Field crop: maize
Growth stage: 2
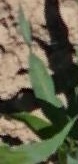
Species: maize